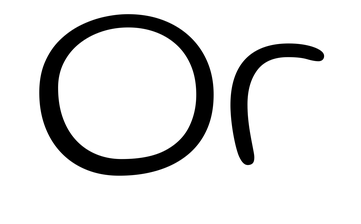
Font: Gluten_ExtraLight